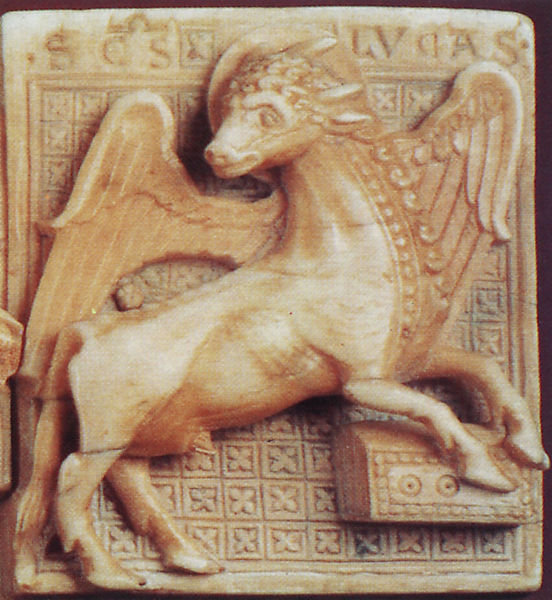
Titel: The Cloisters Cross (Klosterkreuz) , Kreuz aus Bury St. Edmunds
Institution: New York, The Metropolitan Museum of  Art
Schlagwörter: sage, legende